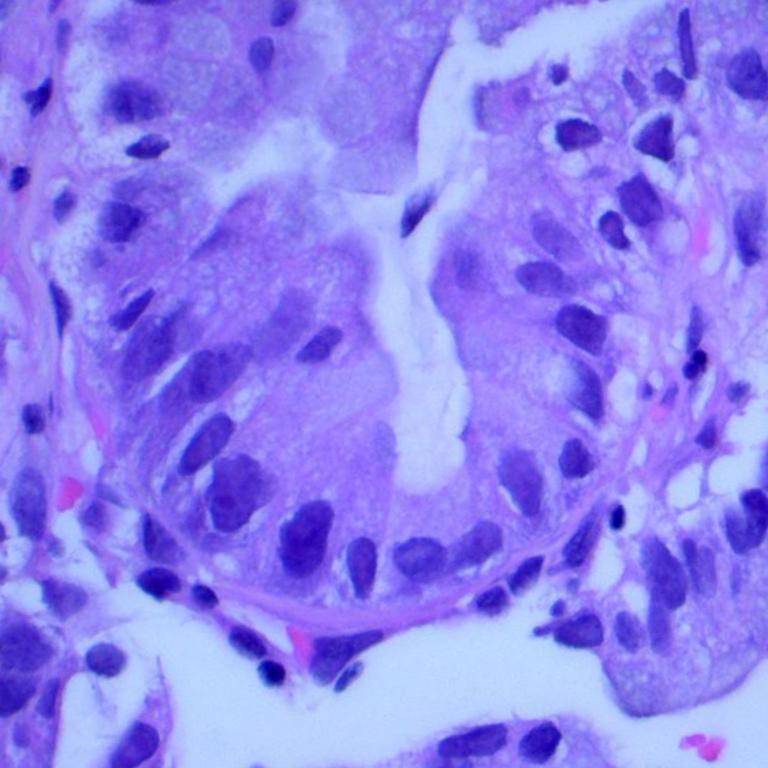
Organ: lung
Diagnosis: adenocarcinomas